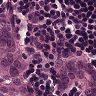
Metastatic tissue present: yes